Question: There is a initial request going to the server which should retrieve the CSRF token and use that token id in post request header.
if that does not happen any POST requests to the server will return that error.

In the above screen shot, where token is the request to get the CSRF token Id, If I run the test this will generate one dynamic random token ID. But I need to pass the generated token ID in the post request through Header Manager. How can it possible. If yes, Can any one suggest some way to do that.
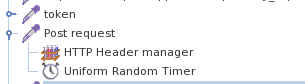
Answer: I resolved it by using User defined variables and Regular Expression Extractor to pass the parameters from one request sampler to another.